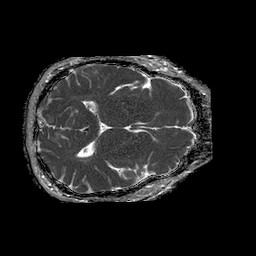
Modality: ADC
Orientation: axial
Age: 54
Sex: male
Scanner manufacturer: philips
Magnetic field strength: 1.5 T
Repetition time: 4.6 s
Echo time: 0.09059 s